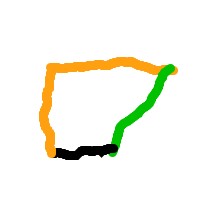
Shape: trapezoid